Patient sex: M
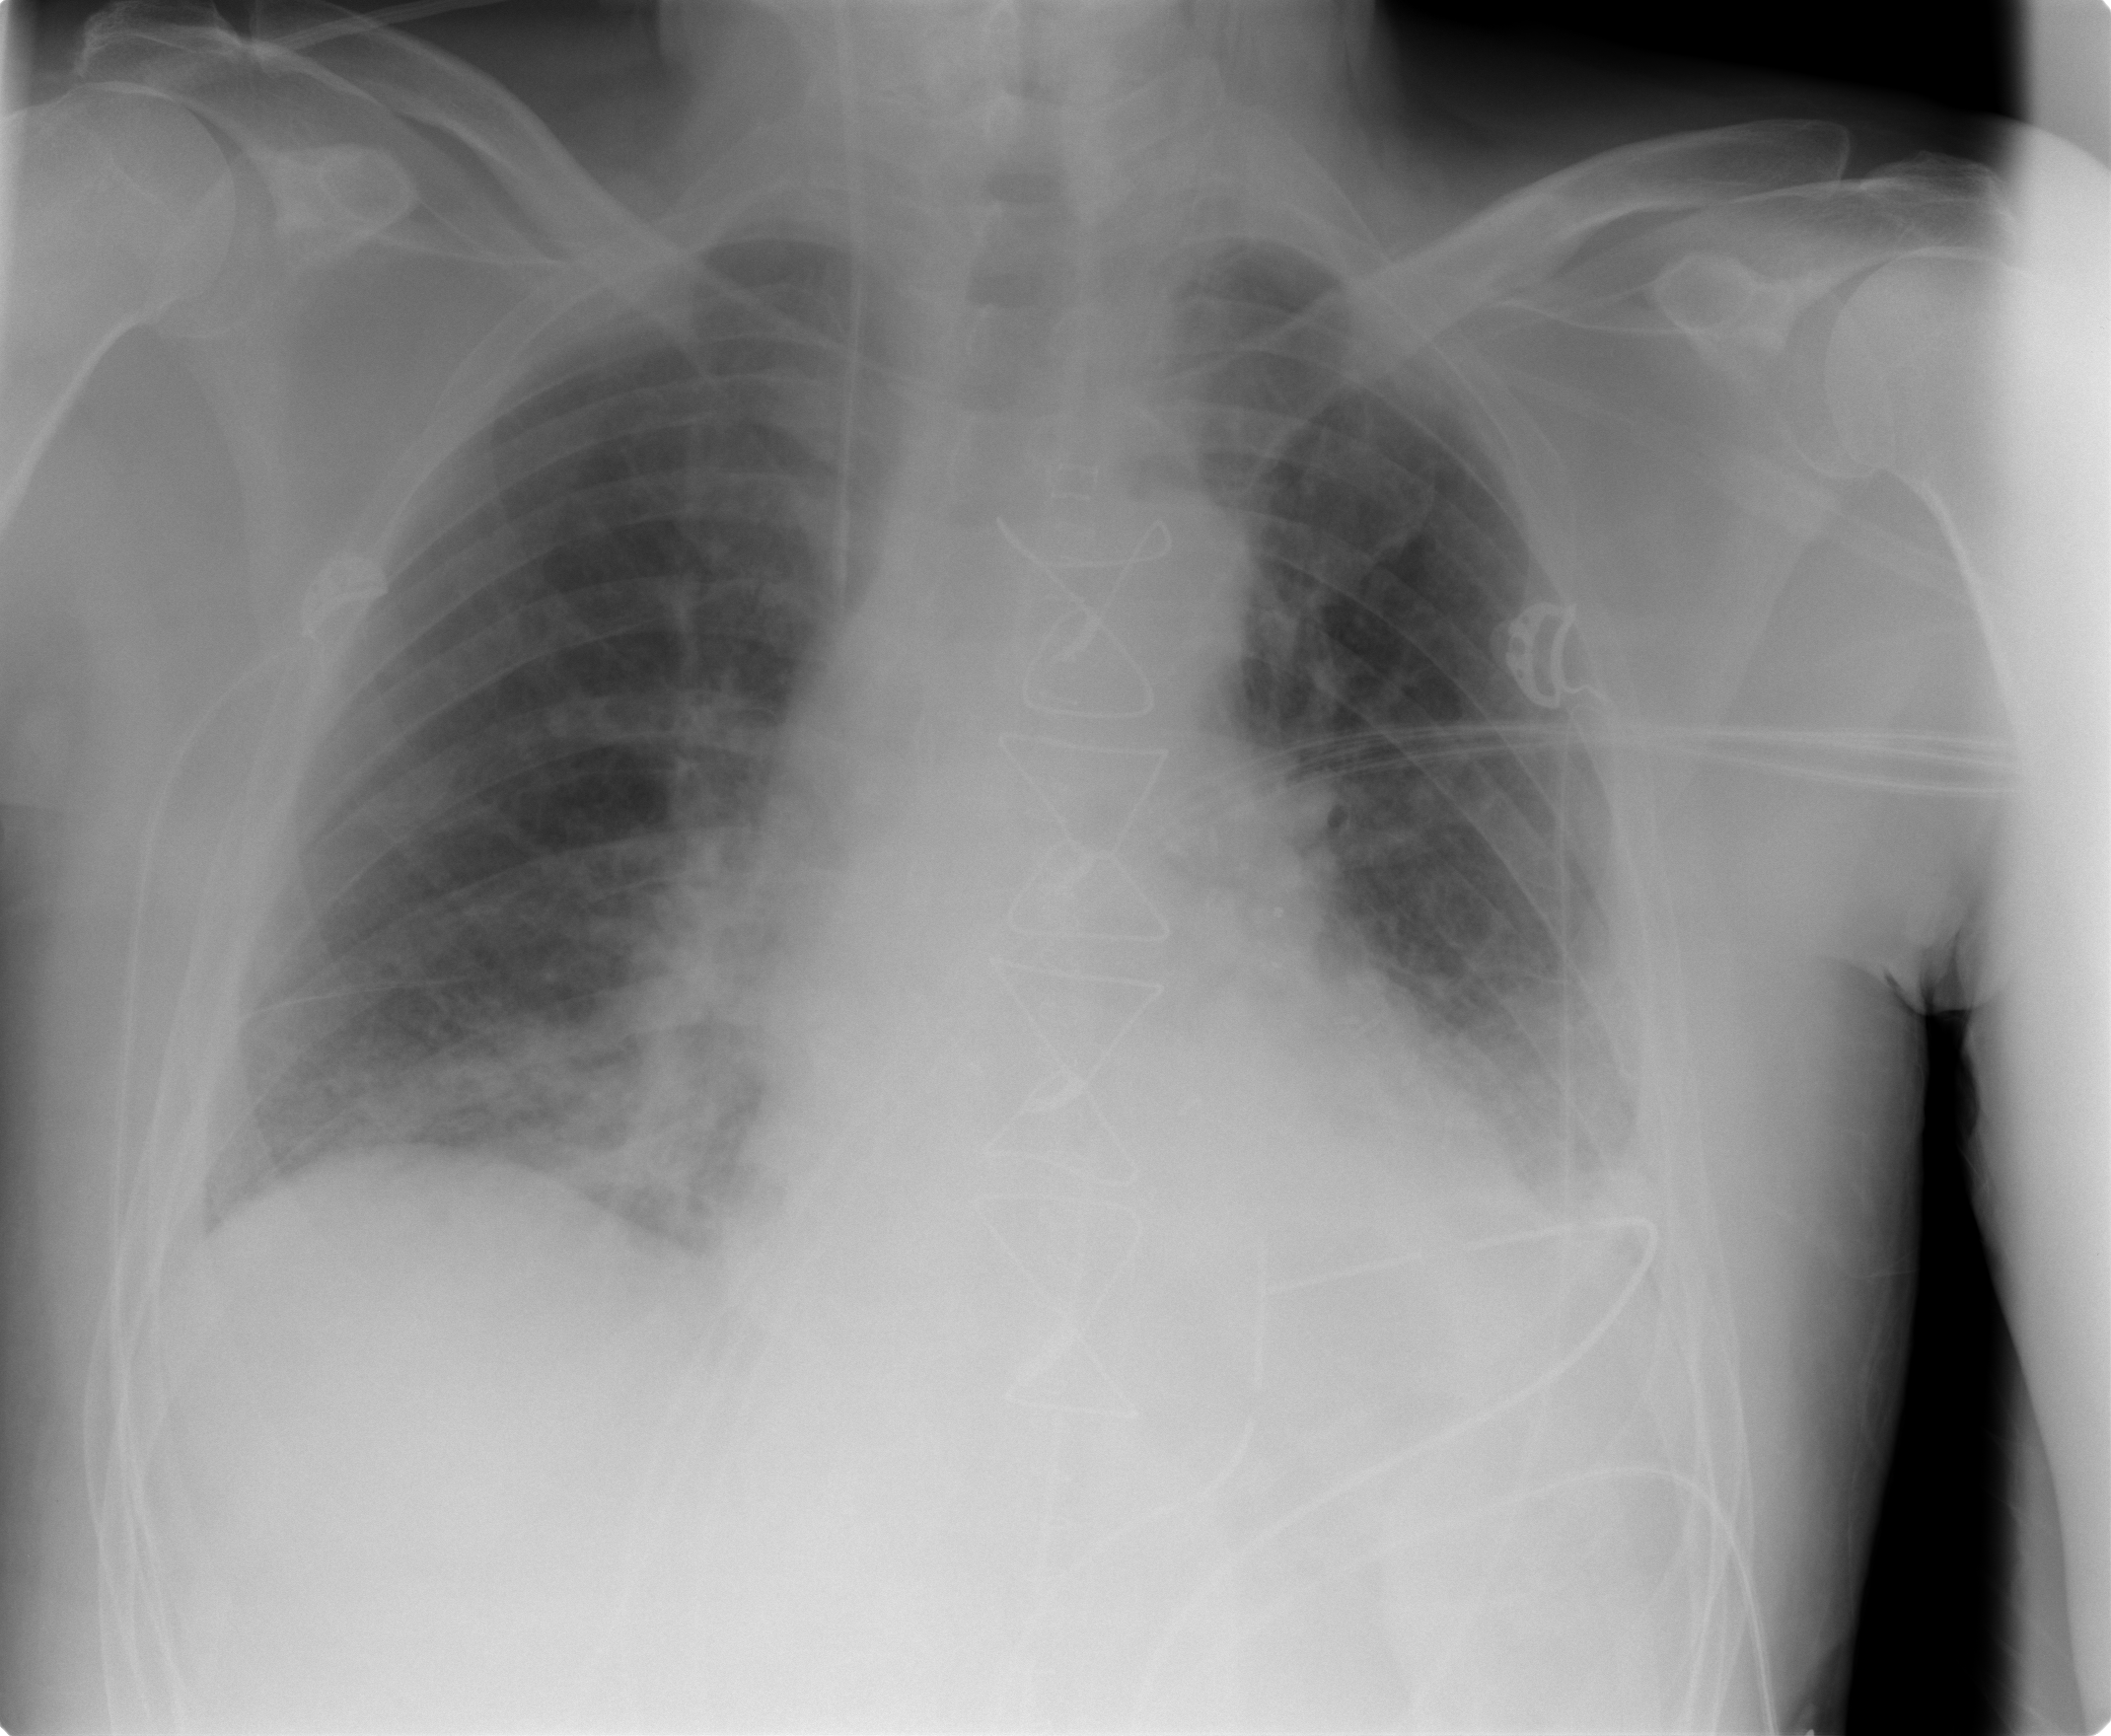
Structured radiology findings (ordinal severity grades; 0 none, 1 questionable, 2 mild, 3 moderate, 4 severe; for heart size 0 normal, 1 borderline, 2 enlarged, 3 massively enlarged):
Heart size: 0
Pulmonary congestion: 1
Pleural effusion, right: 1
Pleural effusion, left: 2
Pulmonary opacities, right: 1
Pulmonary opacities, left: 1
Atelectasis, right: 2
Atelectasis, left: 2